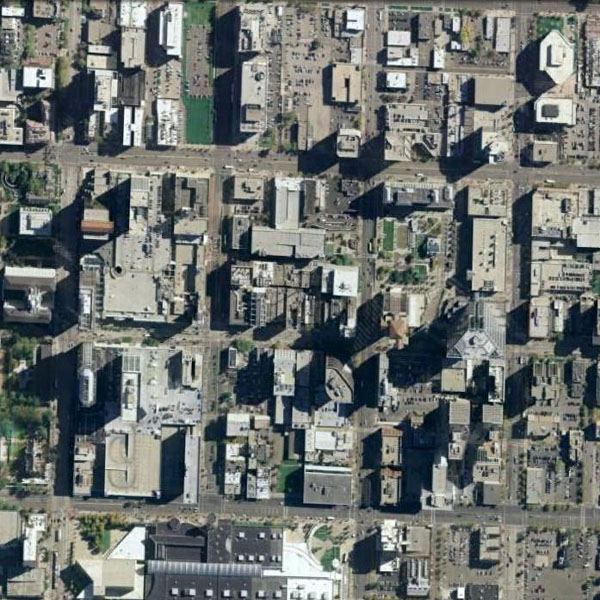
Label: Commercial